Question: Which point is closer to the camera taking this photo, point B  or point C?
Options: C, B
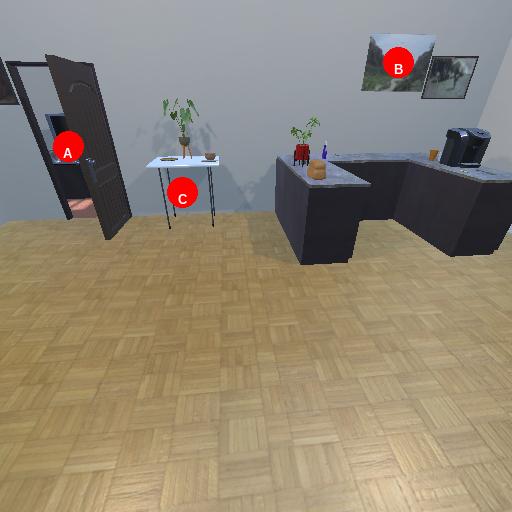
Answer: C